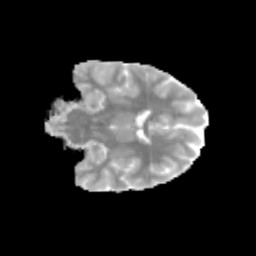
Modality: MD
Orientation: coronal
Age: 13
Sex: male
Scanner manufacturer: siemens
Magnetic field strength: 3 T
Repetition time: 3.8 s
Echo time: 0.07 s